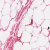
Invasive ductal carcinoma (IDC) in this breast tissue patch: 0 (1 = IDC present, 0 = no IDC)